Question: What movie is shown?
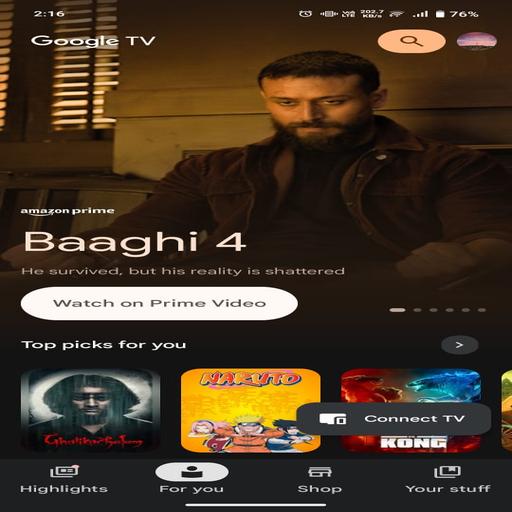
Answer: Baaghi 4